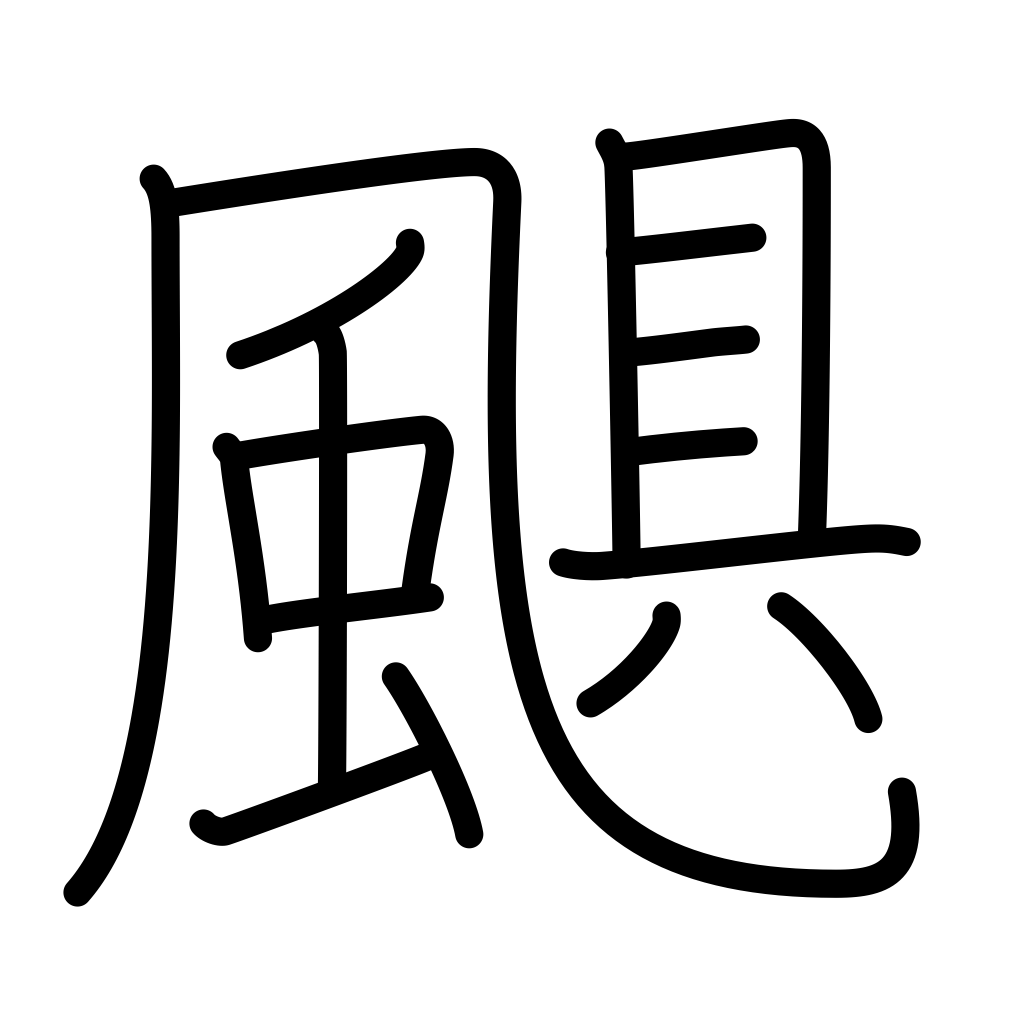
Meaning: storm